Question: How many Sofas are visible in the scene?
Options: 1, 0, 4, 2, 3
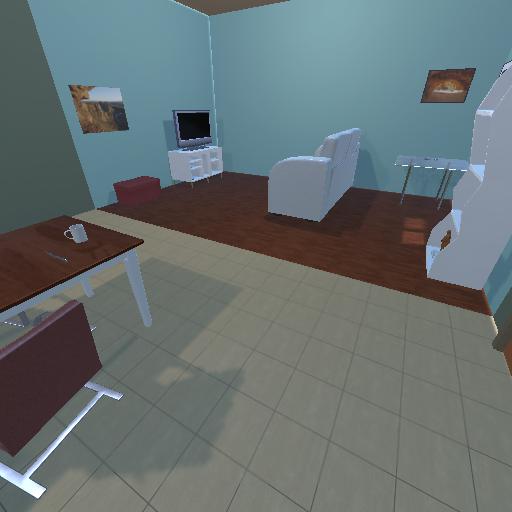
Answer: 1